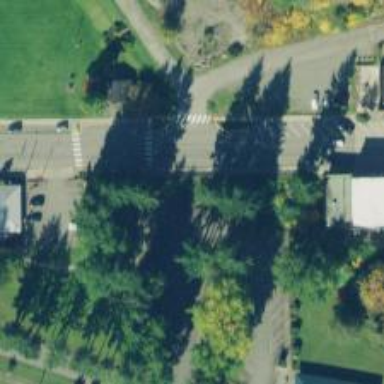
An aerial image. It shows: Pedestrian crossing with zebra markings on the footway.